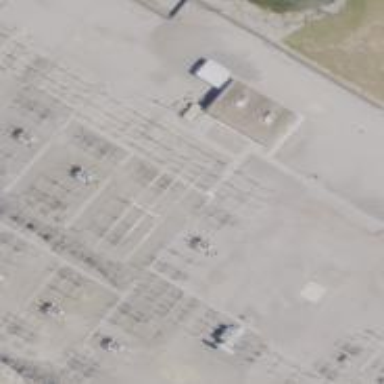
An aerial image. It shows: Switch used for power control.